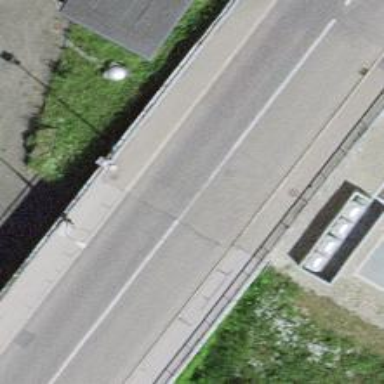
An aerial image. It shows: Tertiary road with asphalt surface running on bridge. There are sidewalks on both sides of the road.